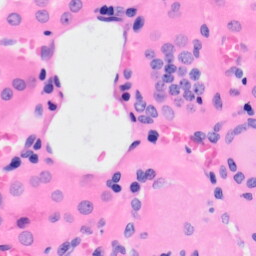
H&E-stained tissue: Kidney